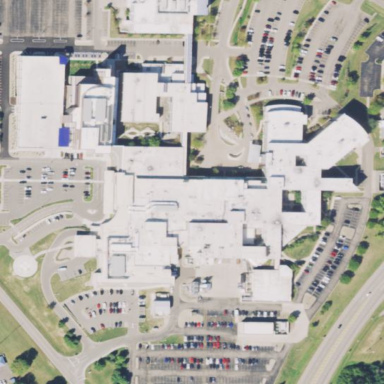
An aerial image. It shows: Hospital.